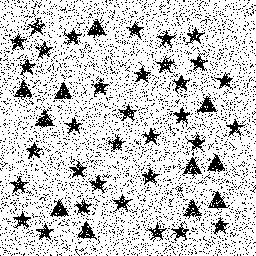
Squares: 0
Triangles: 11
Stars: 33
Total shapes: 44